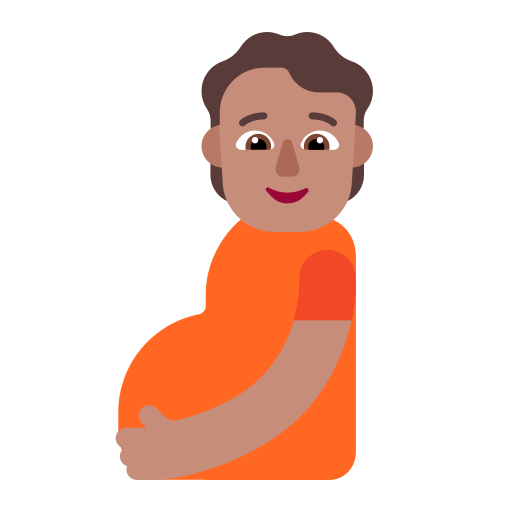
pregnant person flat